Field crop: maize
Growth stage: 2
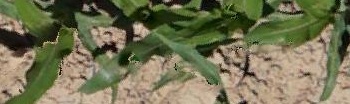
Species: maize